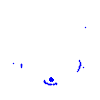
Particle: pion